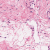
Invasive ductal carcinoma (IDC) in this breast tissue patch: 0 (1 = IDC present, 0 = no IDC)